Field crop: maize
Growth stage: 2
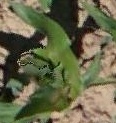
Species: maize